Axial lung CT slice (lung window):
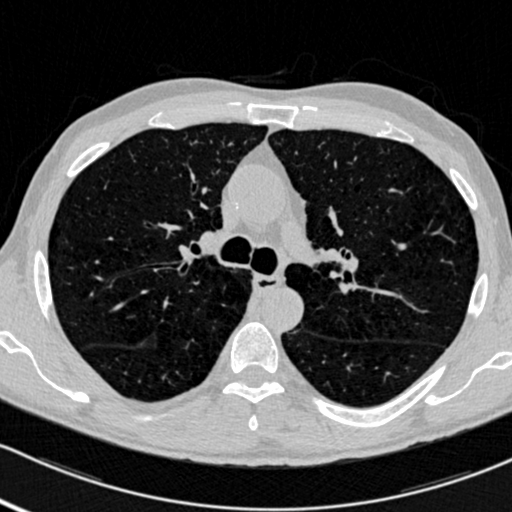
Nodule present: no